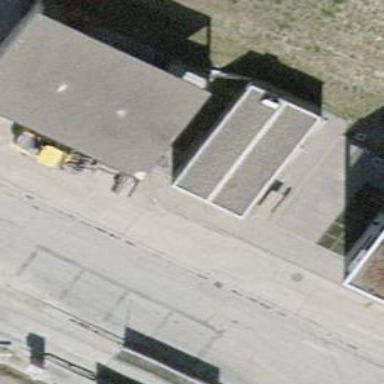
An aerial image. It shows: Industrial building with flat grey roof.